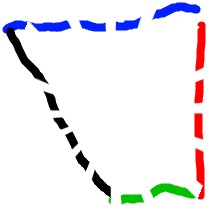
Shape: trapezoid